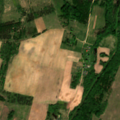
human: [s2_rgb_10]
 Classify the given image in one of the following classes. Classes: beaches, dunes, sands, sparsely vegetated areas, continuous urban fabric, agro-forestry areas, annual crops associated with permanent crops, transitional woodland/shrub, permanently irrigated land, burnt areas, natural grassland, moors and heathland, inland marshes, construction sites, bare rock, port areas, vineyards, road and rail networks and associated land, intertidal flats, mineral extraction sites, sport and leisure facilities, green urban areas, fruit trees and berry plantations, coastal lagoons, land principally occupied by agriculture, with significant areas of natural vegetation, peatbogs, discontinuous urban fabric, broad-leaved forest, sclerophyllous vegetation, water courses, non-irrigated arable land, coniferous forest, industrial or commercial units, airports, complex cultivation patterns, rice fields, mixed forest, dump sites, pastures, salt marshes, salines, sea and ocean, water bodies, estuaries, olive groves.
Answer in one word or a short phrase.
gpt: non-irrigated arable land, pastures, complex cultivation patterns, land principally occupied by agriculture, with significant areas of natural vegetation, mixed forest, transitional woodland/shrub